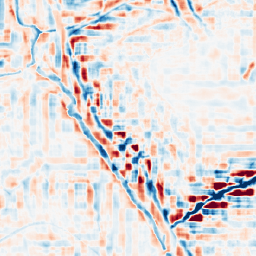
Category: wavelet
Decomposition family: wavelet_reverse_biorthogonal
Decomposition parameters: wavelet: rbio3.5
level: 4
Upsampling method: cubic_mitchell
Upsampling parameters: scale: 2
Upsampling scale: 2